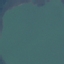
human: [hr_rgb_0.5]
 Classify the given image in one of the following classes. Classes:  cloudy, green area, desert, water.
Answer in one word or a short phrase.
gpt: water